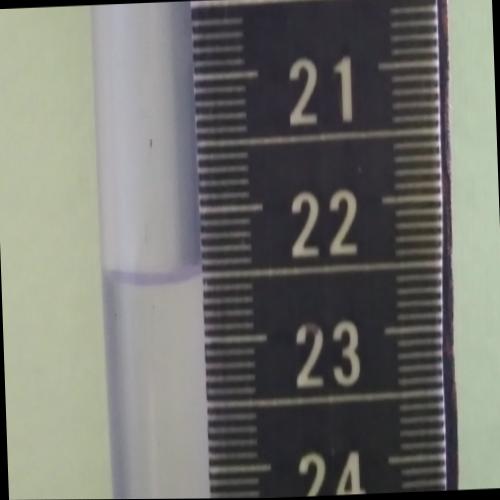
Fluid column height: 22.5 cm